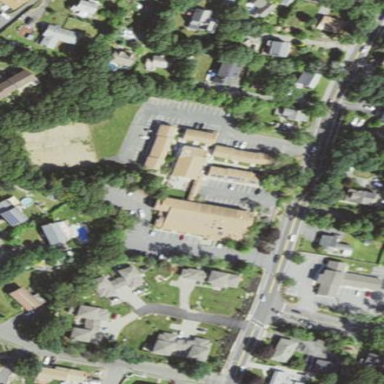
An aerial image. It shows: Building that is motel.